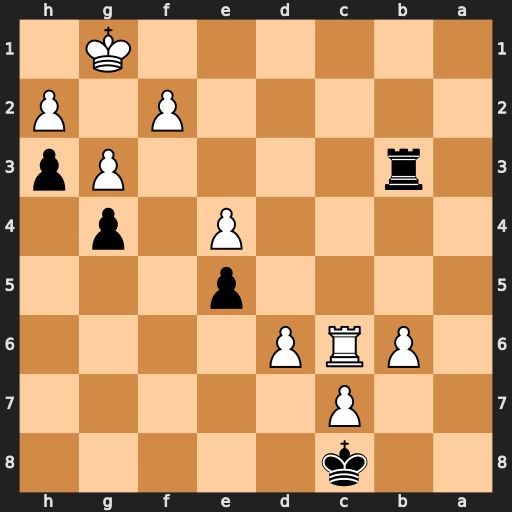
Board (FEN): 2k5/2P5/1PRP4/4p3/4P1p1/1r4Pp/5P1P/6K1
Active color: b
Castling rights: -
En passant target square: -
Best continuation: Rb1+ Rc1 Rxc1#